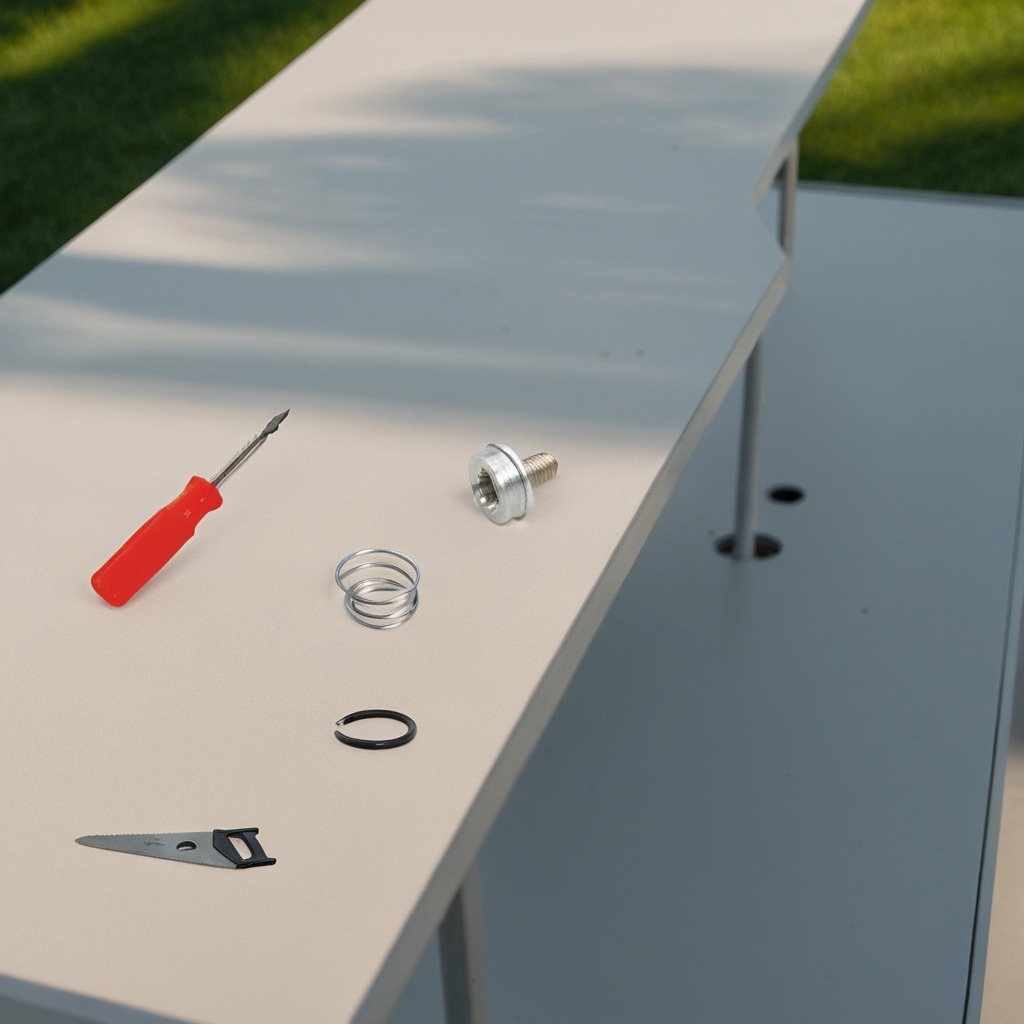
A rubber Oring, a metal machine screw, a coiled metal spring, a handheld metal saw, and a screwdriver are lying on the textured surface of a clean utility table in a temporary outdoor tool station.